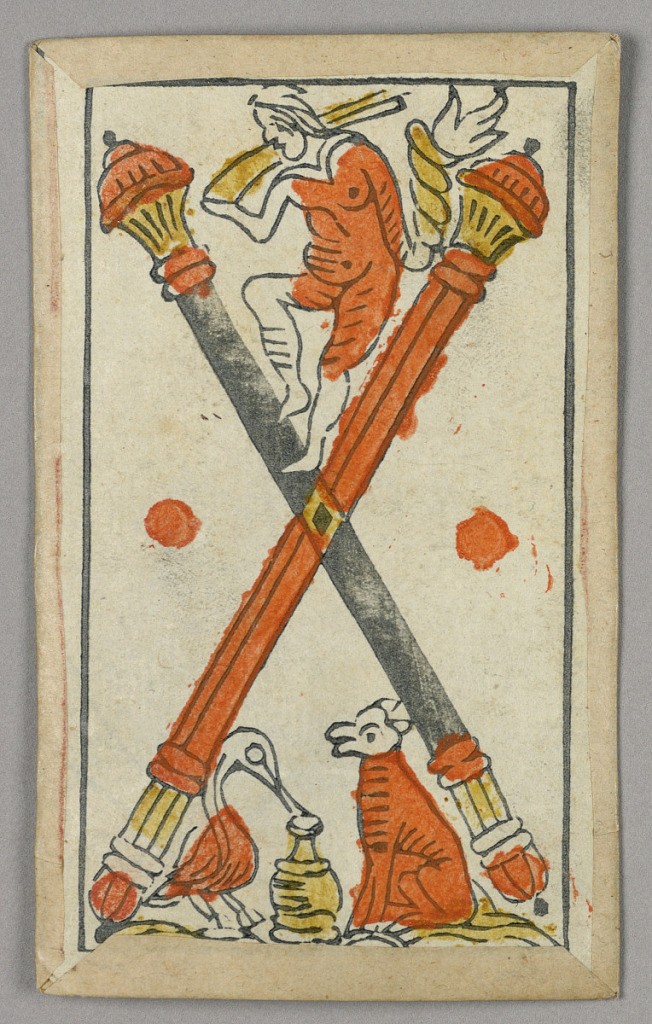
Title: Minchiate (Tarot) Playing Card
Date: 17th century
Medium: Stencil-colored woodblock print
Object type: Playing card
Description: Part of a set of Italian Minchiate playing cards.